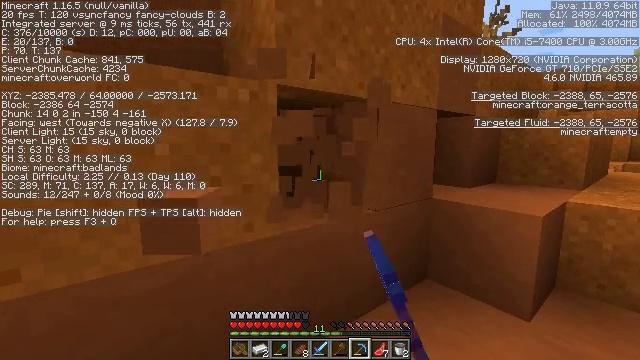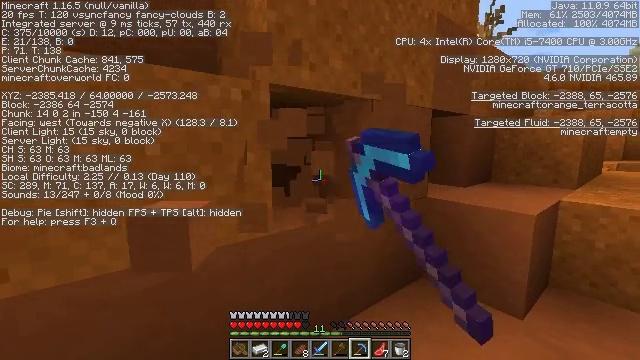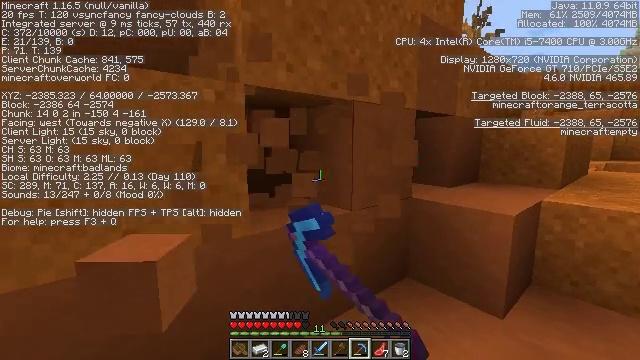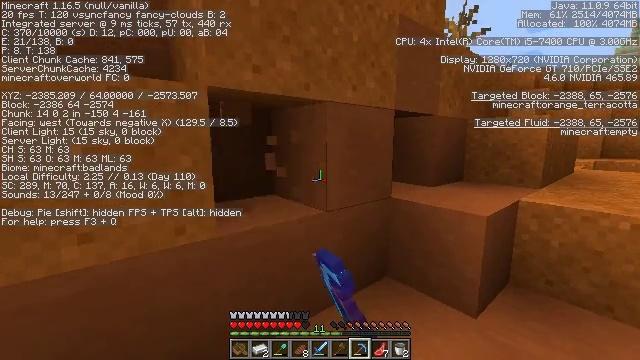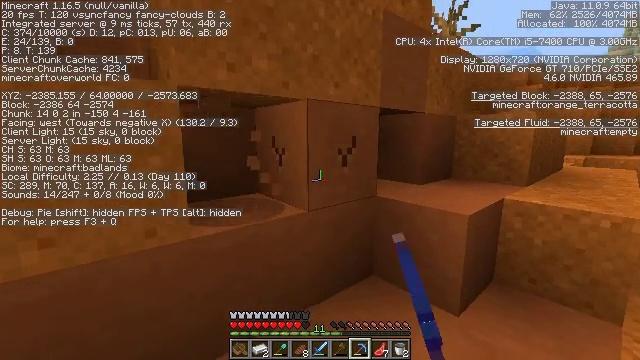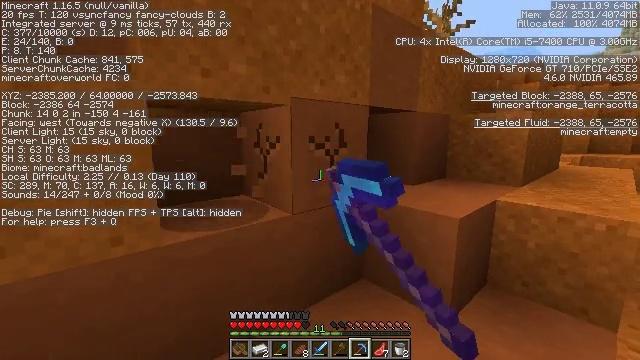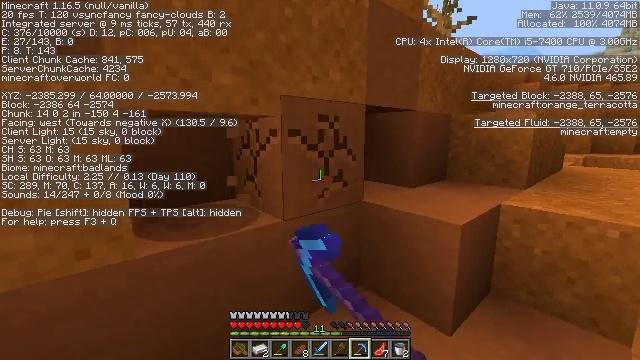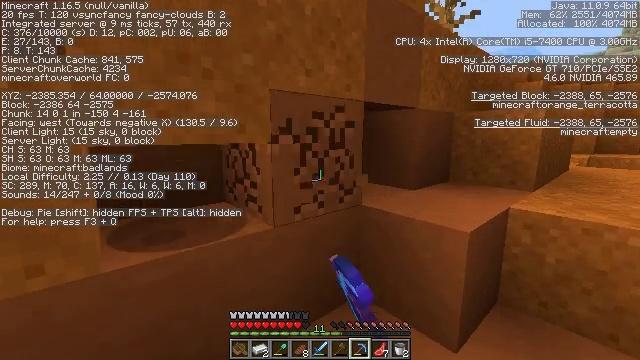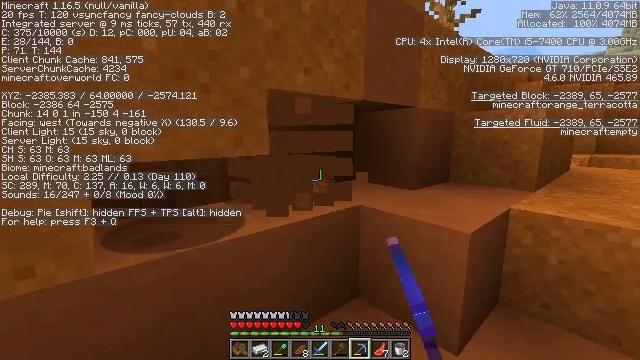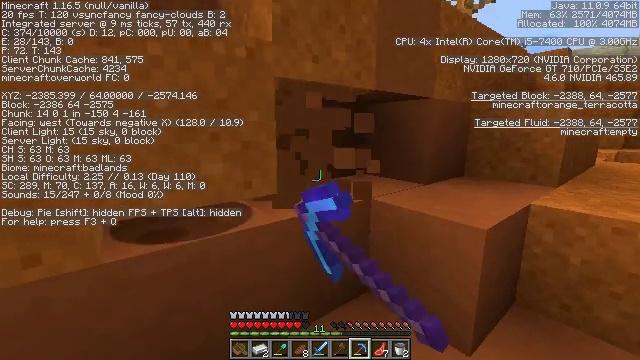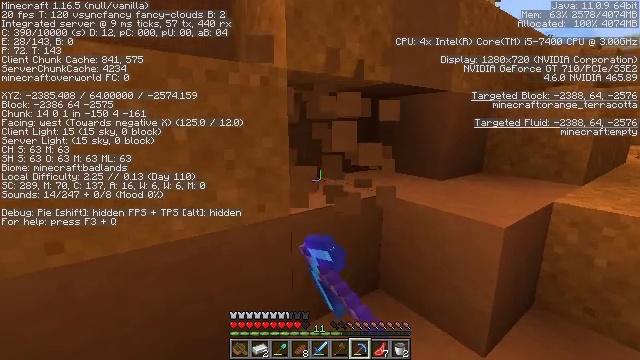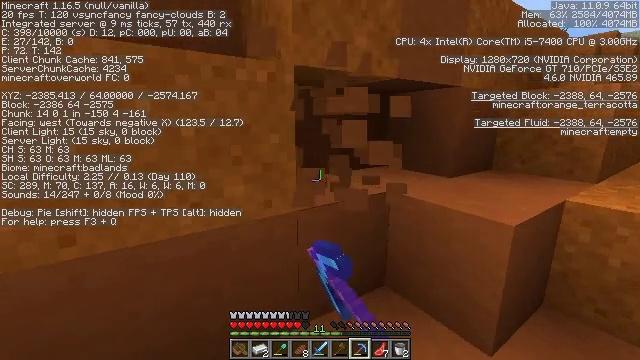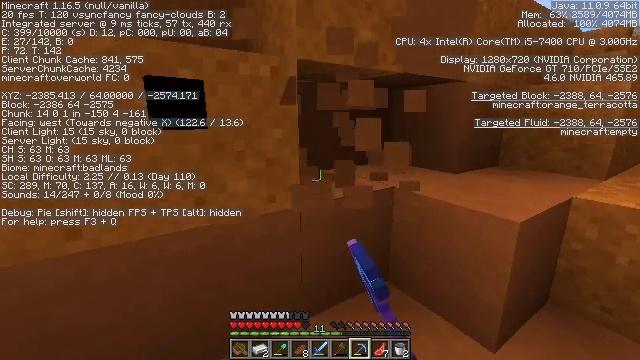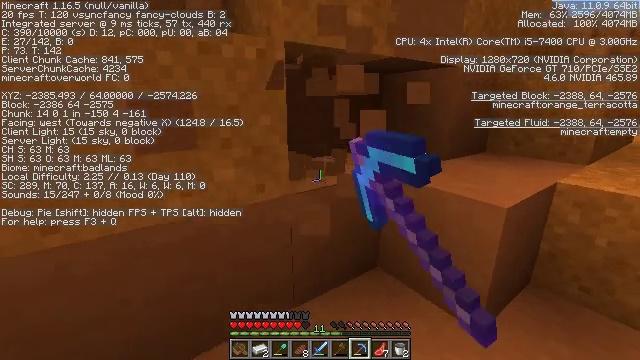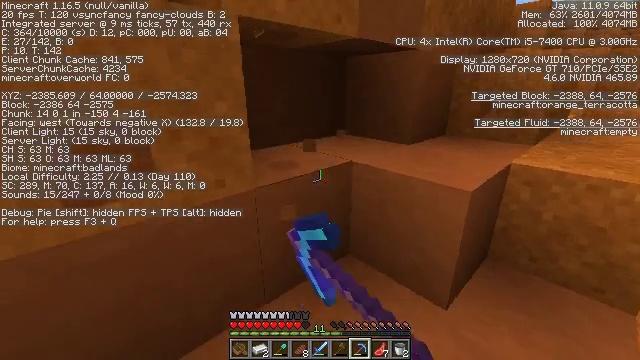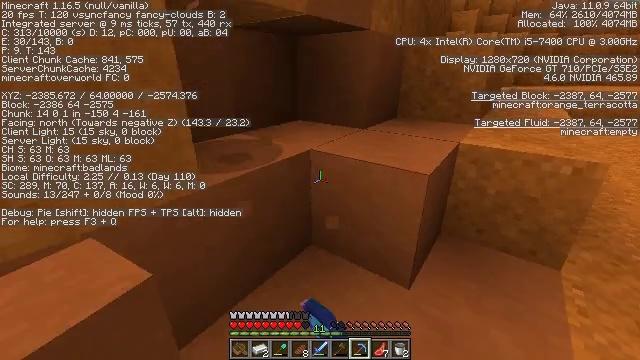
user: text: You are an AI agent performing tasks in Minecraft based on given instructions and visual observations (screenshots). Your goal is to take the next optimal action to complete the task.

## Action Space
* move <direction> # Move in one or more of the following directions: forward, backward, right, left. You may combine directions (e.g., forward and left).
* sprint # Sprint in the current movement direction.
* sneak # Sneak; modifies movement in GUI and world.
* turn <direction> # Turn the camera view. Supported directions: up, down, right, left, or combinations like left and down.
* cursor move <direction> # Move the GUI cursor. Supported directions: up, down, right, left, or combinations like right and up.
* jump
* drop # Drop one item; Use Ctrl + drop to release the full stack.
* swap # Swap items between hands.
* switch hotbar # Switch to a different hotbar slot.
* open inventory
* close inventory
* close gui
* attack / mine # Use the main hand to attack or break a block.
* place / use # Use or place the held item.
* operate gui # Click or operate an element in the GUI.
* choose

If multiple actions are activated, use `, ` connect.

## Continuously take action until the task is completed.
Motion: motion action
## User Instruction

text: Break the orange terracotta for materials.
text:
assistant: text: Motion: move right, attack / mine
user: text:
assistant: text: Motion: move right, attack / mine
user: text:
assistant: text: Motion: move right, attack / mine
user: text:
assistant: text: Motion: move forward and move right, attack / mine
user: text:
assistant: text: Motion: move forward, attack / mine
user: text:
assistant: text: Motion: move forward, attack / mine
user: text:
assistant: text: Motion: attack / mine
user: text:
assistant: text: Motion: attack / mine
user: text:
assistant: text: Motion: turn left and down, attack / mine
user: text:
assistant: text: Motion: turn left and down, attack / mine
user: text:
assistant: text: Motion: turn left, attack / mine
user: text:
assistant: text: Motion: attack / mine
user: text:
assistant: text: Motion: move forward, turn right and down, attack / mine
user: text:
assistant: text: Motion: move forward, turn right and down, attack / mine
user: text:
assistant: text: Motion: turn right and down, attack / mine
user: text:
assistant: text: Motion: turn right and down, attack / mine
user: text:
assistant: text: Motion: turn right, attack / mine
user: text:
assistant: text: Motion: attack / mine
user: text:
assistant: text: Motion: attack / mine
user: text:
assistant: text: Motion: attack / mine
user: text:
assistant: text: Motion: turn left, attack / mine
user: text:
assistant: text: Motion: turn left, attack / mine
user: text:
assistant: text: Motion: turn left, attack / mine
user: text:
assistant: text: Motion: turn left, attack / mine
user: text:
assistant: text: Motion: turn left, attack / mine
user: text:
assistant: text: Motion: turn left, attack / mine
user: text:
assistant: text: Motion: turn left, attack / mine
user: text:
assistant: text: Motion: attack / mine
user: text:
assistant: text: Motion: attack / mine
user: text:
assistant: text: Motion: attack / mine